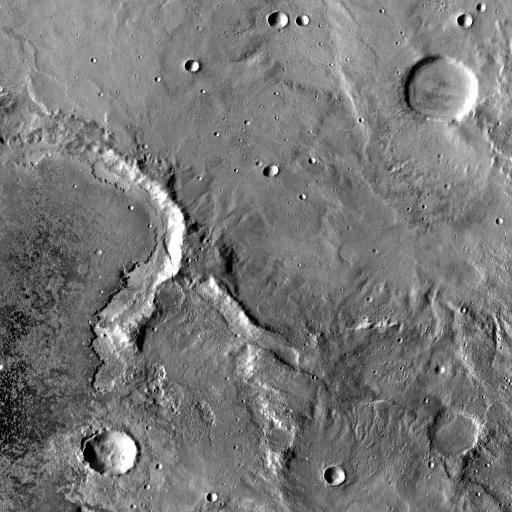
Crater classes present: Background, Other, Buried, Secondary